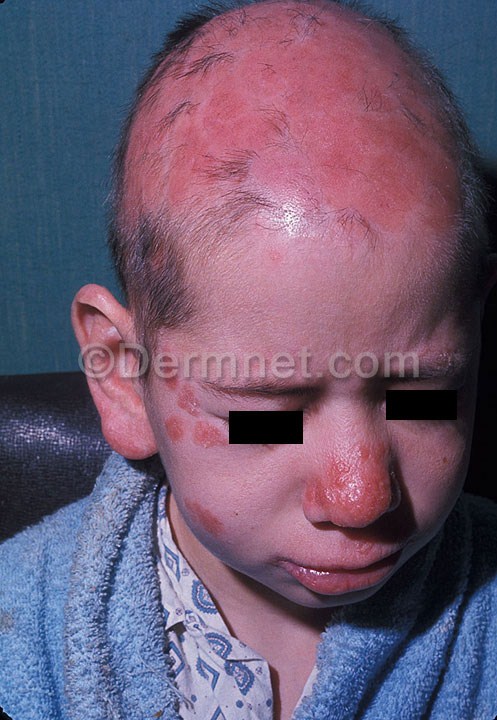
Disease: Tinea Ringworm Candidiasis and other Fungal Infections